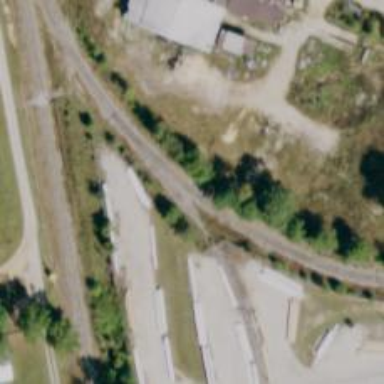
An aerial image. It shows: Railway spur service.